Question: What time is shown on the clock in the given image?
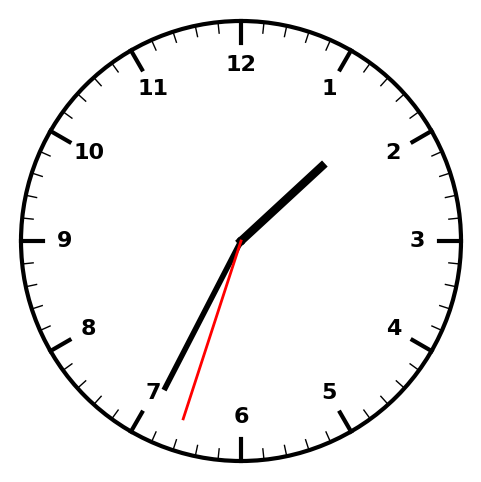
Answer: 01:34:33